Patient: sex M, age 52
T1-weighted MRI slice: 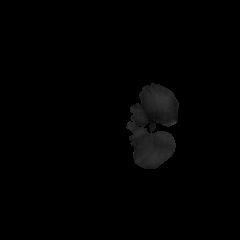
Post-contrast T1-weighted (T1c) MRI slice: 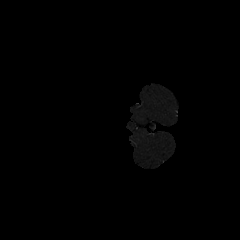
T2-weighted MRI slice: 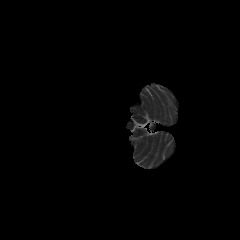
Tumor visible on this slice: no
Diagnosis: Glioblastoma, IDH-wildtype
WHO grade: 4